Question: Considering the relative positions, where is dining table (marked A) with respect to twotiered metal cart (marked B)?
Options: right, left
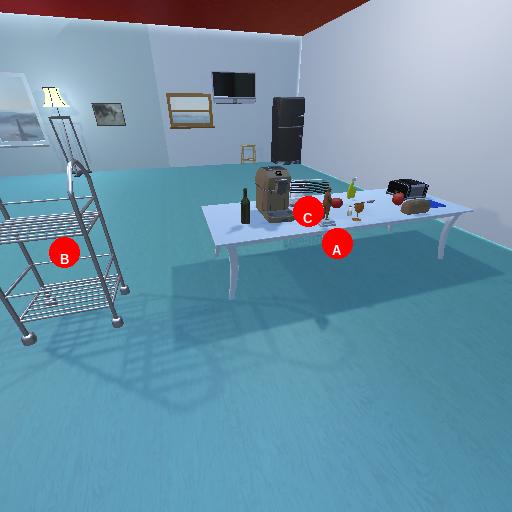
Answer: right